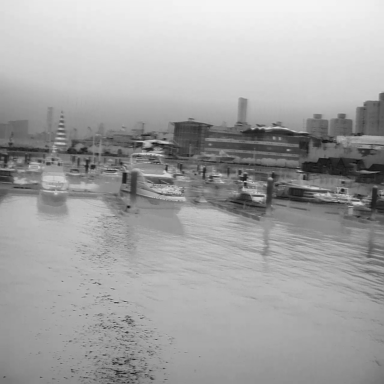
There are five canoes in the infrared image.